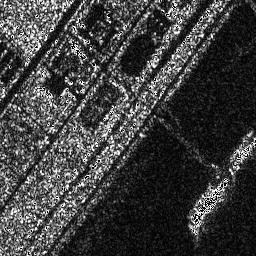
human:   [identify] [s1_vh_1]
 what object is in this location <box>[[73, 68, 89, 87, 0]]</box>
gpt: <ref>1 large ship at the bottom right</ref>